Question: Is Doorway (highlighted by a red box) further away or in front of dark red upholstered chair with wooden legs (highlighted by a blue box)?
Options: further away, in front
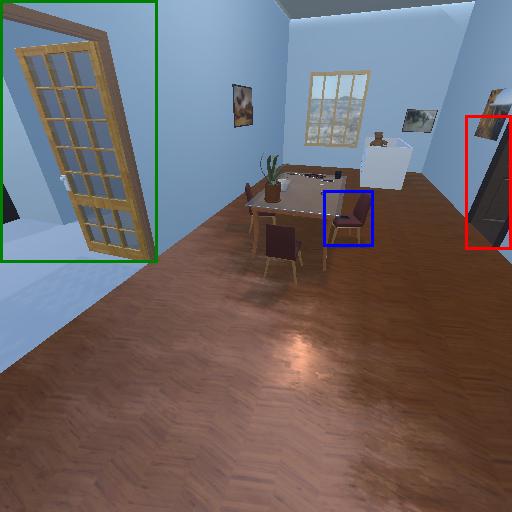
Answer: further away